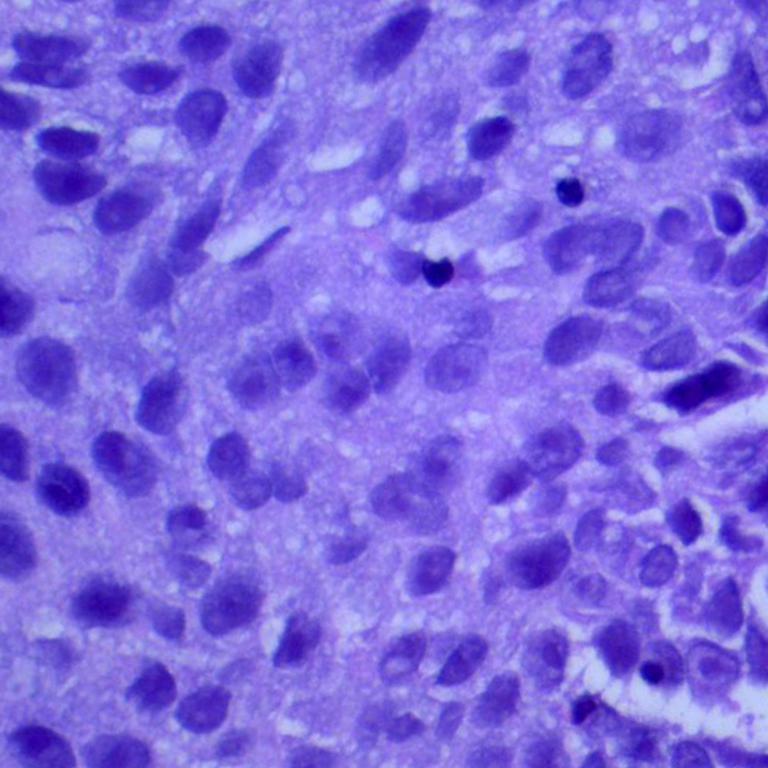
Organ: lung
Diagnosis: squamous carcinomas